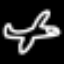
Label: airplane